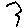
Label: hexagon